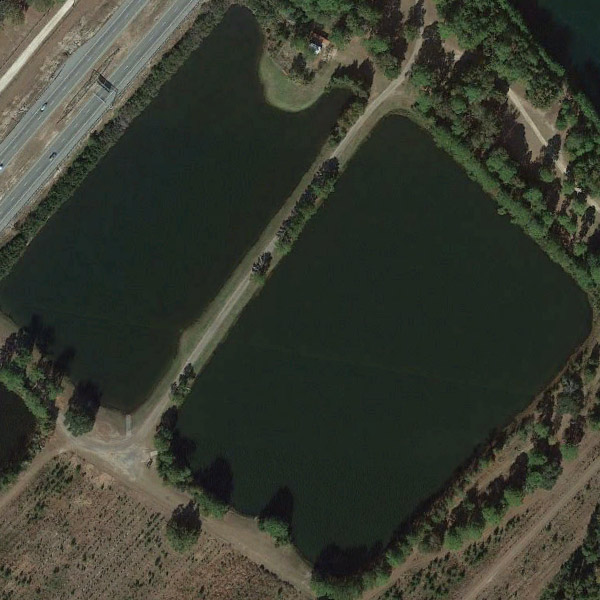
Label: Pond